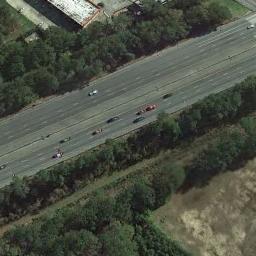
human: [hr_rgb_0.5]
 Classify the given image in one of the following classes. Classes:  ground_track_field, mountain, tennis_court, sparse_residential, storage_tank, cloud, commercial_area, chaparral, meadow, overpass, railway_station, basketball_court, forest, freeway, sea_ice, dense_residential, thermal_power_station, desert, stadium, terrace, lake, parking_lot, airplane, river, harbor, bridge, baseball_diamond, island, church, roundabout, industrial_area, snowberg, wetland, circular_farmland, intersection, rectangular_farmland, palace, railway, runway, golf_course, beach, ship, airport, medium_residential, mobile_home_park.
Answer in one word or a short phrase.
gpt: freeway